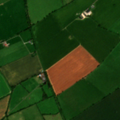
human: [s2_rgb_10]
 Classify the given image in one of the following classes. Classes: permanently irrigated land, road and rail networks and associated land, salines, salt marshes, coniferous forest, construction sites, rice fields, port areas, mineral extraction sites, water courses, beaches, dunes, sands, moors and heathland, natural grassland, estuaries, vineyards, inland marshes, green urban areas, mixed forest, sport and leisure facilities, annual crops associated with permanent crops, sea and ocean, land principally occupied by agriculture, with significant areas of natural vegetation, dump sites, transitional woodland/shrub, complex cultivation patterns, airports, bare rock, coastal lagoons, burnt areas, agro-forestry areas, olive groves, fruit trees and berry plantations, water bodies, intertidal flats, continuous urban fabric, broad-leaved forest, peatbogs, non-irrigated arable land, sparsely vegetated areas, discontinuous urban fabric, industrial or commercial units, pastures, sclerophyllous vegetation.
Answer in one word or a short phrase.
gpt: non-irrigated arable land, pastures